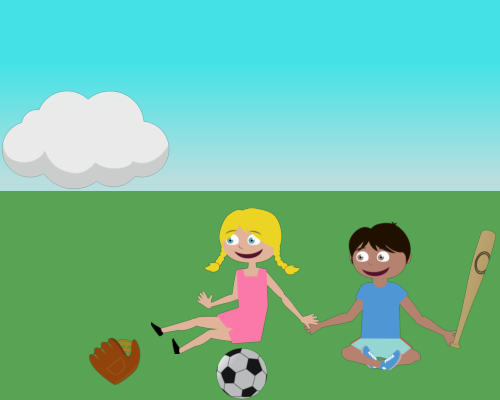
to the lower right is a sitting boy holding a bat in his left hand and he is holding the hand of a happy sitting girl next to him in front of them is a soccer ball and a glove mit in front of the woman and to the left is a cloud very low in the sky